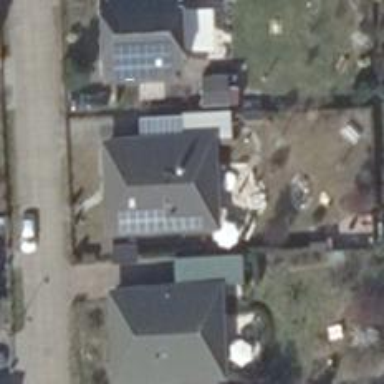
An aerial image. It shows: Solar photovoltaic panel generator.